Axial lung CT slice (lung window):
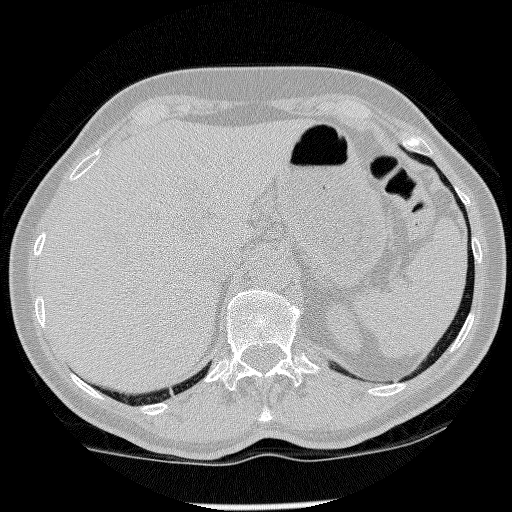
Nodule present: no